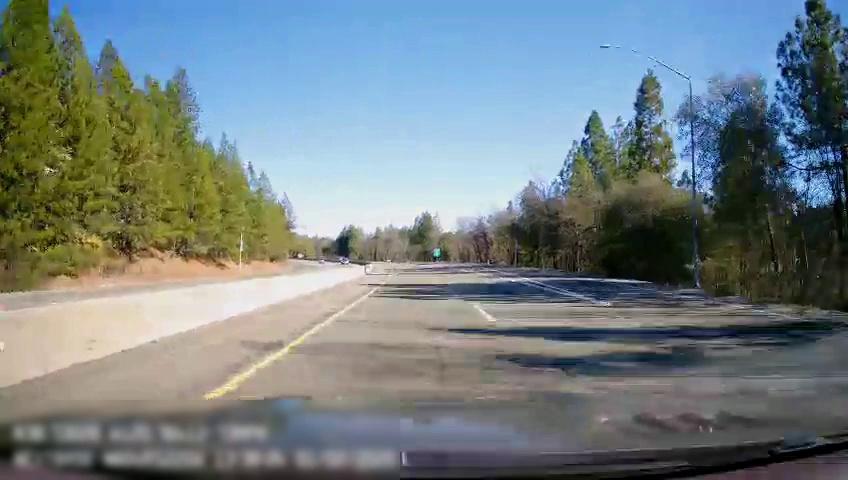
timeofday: Day
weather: Sunny
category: Drivable Space
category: Drivable Space
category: Lanes | Current Lane
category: Lanes | Current Lane
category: Lanes | Alternate Lane
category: Lanes | Alternate Lane
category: Lanes | Alternate Lane